Question: I'm not new to ASP.NET MVC but I have a really strange issue that I haven't been able to solve. I've checked most other related queries on SO and further afield but I haven't yet found a solution. I have a really simple ASP.NET MVC 3 application running under Cassini which was working fine until I added log4net logging. I've since removed all the references to log4net to try and get it back but I always get the error:
Server Error in '/' Application.
The resource cannot be found.
HTTP 404. The resource you are looking for (or one of its dependencies) could have been removed blah...
This is the result, no matter which url is requested.
The application still has the original HomeController, Index.cshtml etc and the default route from the standard 'out-of-the-box' Visual Studio 2010 template.
'''
public static void RegisterRoutes(RouteCollection routes)
{
routes.IgnoreRoute("{resource}.axd/{*pathInfo}");
routes.MapRoute(
"Default", // Route name
"{controller}/{action}/{id}", // URL with parameters
new { controller = "Home", action = "Index", id = UrlParameter.Optional } // Parameter defaults
);
}
'''
I've checked and double-checked that there is no file missing (e.g. a css or js file) thats required and another issue which prevents me from moving forward on this issue is that no breakpoints are hit when trying to debug it. In fact, if I put a breakpoint on the first line in the Application_Start method, and start debugging, the breakpoint is not hit at all and a second breakpoint appears (see the image below)!

This happens even if I do a clean and rebuild.
I've tried using Phil Haacks Route Debugger but still get the same error and the fact that the Application_Start breakpoint is not being hit makes me suspect my web.config. I've checked it several times and in fact replaced it with a web.config from my hosted site where the application is running ok, but still get the same result on my development setup.
I've checked there is no StartUp page in the properties.
I want to add some more functionality and be able to debug it before deploying to my hosted site but this is stopping me.
Has anyone come across breakpoints being added when you start debugging? Considering the symptoms, where would you start looking for the root of the problem?
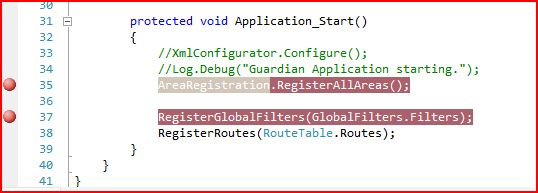
Answer: Just solved it, so for those who might trip over this one, I've noted the reason why below. However, what might be of more value was my approach to find the issue in the face of no debugging or tracing available. As it is still a small site I decided to create another standard 'out-of-the-box' MVC 3 application and manually compare files. There appeared to be no difference between files but while going through this exercise I noticed that in the problem application, the Global.asax files were sitting in the Views folder! I must have inadvertantly moved them - it wasn't immediately obvious because the Views folder was always expanded and glancing at it, would appear that the Global.asax files were in the right place because they are normally immediately below the Views folder (just not indented as they are when inside the Views folder).
Anyway, problem caused by me but did cause some weird behaviour!